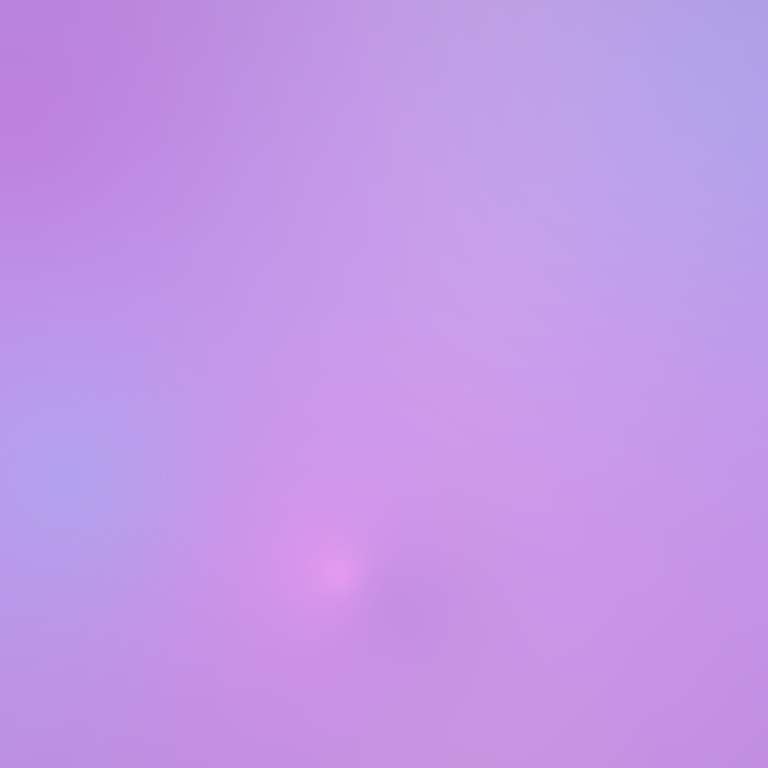
Abstract light effect, smooth gradient from soft lavender to gentle pink, serene atmosphere, subtle glow, no room, no furniture, no objects.